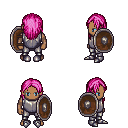
a pixel art fantasy rpg character, male body template, human, dark skin, steel chest armor, metal pants, pink long hairstyle, metal boots, shield, four views (front, back, left, right), 2x2 character sprite sheet, small pixel art, hard edges, no anti-aliasing